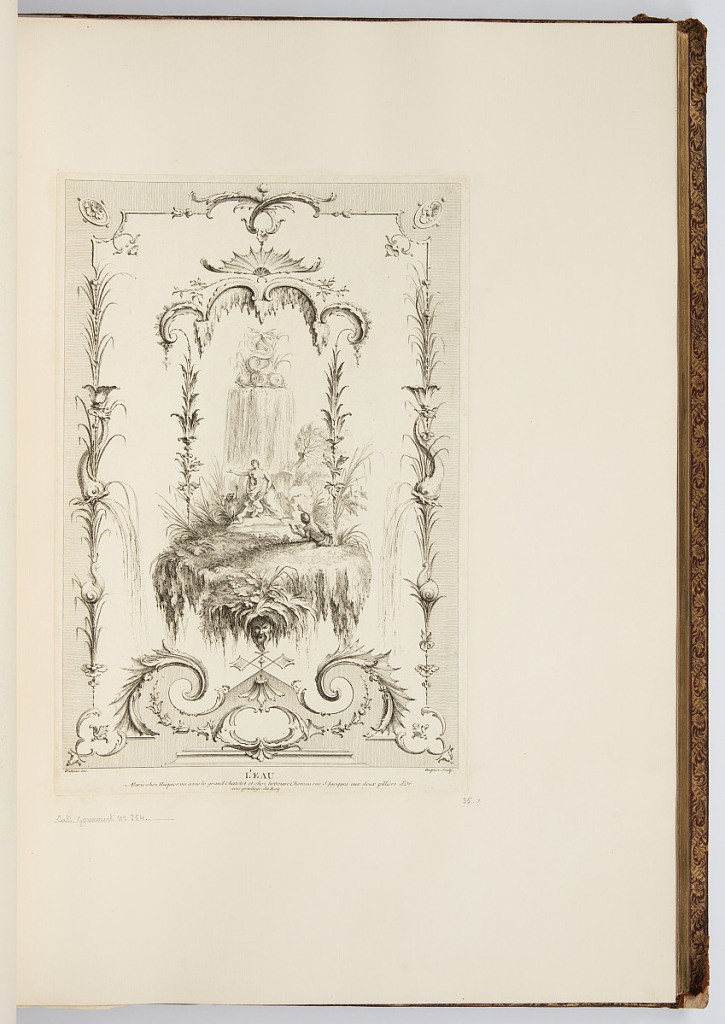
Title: L'EAU
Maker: Antoine Watteau, French, 1684–1721
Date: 1723-1735
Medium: Etching on laid paper
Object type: Bound print
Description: Page of arabesque ornamentation with a central vignette of a woman with two children under a fountain with three dolphins; in the foreground is a reclining male figure. The figures are under a dripping baldachin, and the landscape has at its foreground a river god mascaron. The arabesque frame features motifs of reeds, snails, dolphins, and scrolls. The plate is signed.